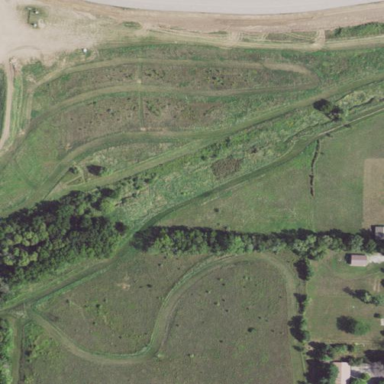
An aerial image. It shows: Track in leisure land.